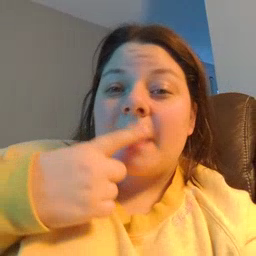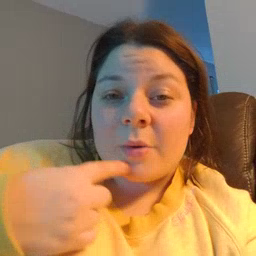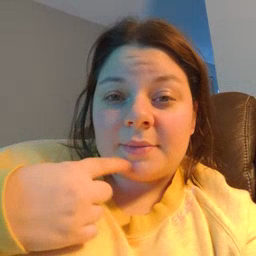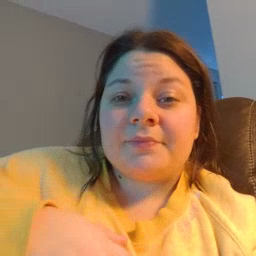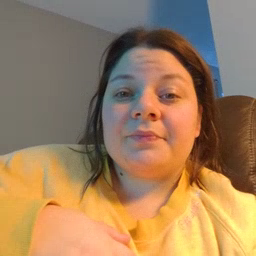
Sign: mouth